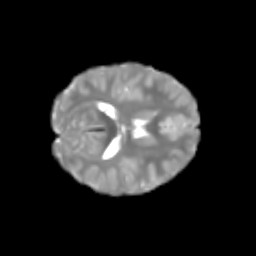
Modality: T2w
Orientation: axial
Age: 8
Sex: male
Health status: healthy